Question: I'm trying to make a program to find the shortest path between 2 points.
What I've come up with is to connect the start point to ALL the vertices of every shape. Each of those points will be connected to all other points - thereby forming a sort of tree. In case of circular shapes - the line will be up to a point where it forms a tangent to the circle or arc(since that's the shortest path around the object). However those lines that pass through other objects are disposed off. The remaining paths are subjected to *A** search.
But now how do I make the program identify the lines that pass through other figures? I'm using visual c++, so i can draw shapes in the client area by passing certain coordinates to the respective functions ('eg LineTo(21,23)') . How will it know when a line is entering into another figure?

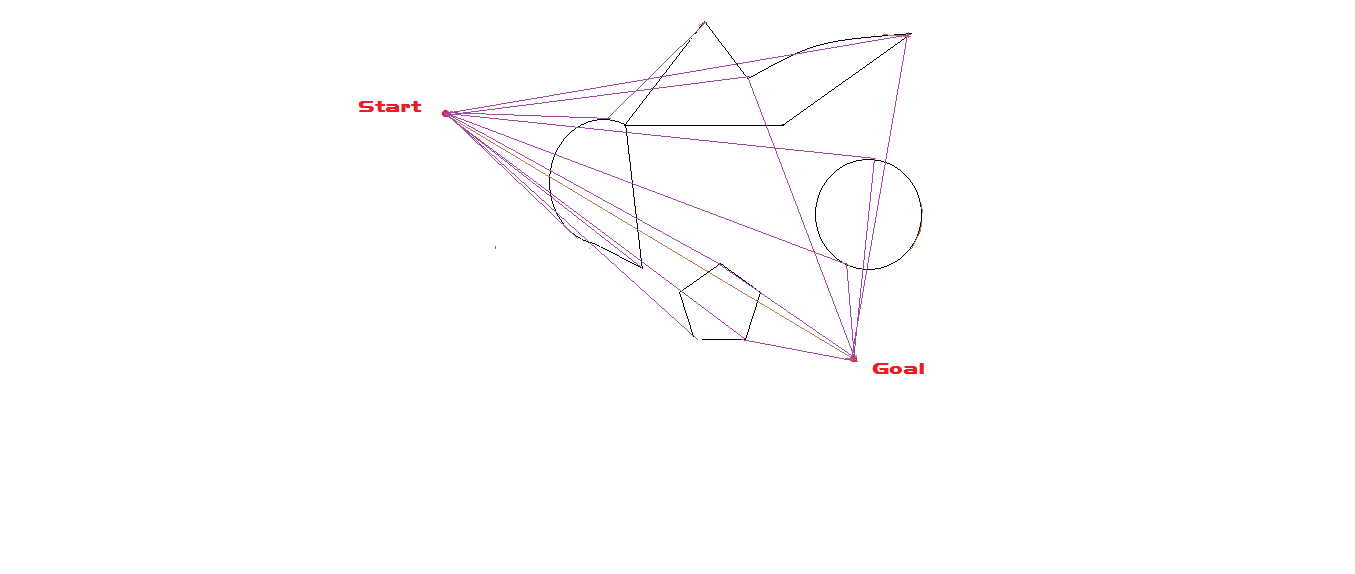
Answer: Straightforward algorithm taking into account what you've done so far:
1. For every shape store all vertices in an array (or list) in order they appear on the shape (clockwise or counter-clockwise doesn't make a difference). This allows you to easily iterate over edges of any given object, because edges are in that case (P1, P2), (P2, P3), ... (PN, P1) where N is the number of vertices.
2. For every line you want to check if it collides with any object iterate over all edges you've denoted and if line you're checking is crossing any edge - line collides with given object.
Checking crossing of the line with edge is a geometry problem. If bounding-points of line we are checking are and , and bounding points of edge are and then you should solve the linear system:
> ,
.
After getting a value for you should check that it is on parts between bounding-points on both lines (line we're checking and the edge). If that is true your lines cross each other.
You can improve running time by not iterating over every object's edges when you are checking for collision, but only over those objects that are in the path of the line. This could be accomplished for example by calculating minimal rectangle that contains every object, and checking if your line passes through the rectangle, dismissing the object from further checking if it doesn't.